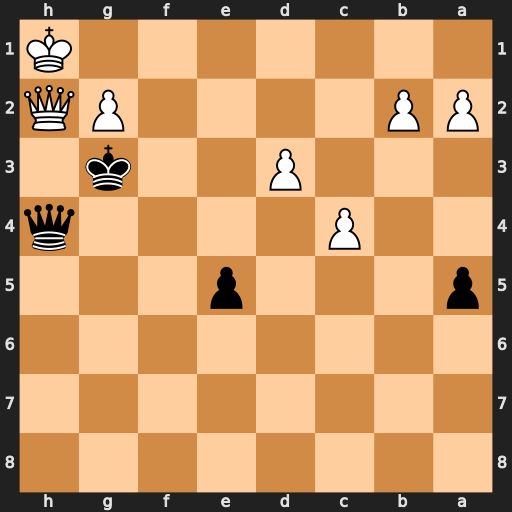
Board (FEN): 8/8/8/p3p3/2P4q/3P2k1/PP4PQ/7K
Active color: b
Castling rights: -
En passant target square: -
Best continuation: Qxh2#